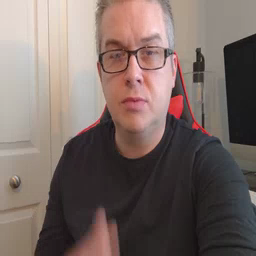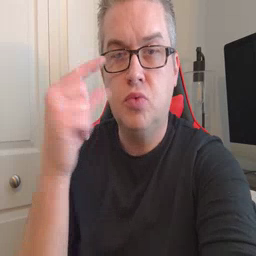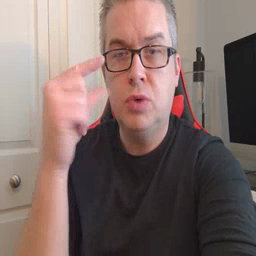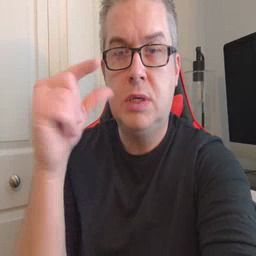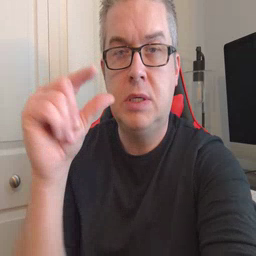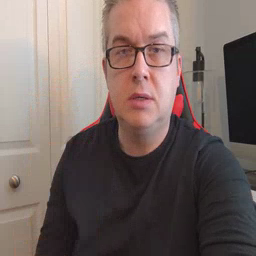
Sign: green